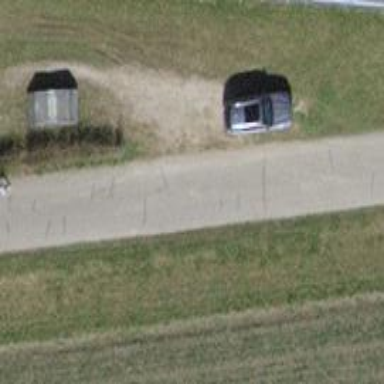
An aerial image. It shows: Hedge acting as barrier.